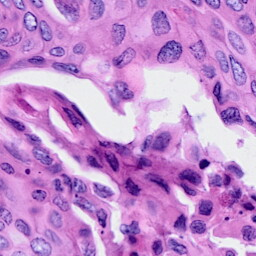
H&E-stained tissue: Cervix